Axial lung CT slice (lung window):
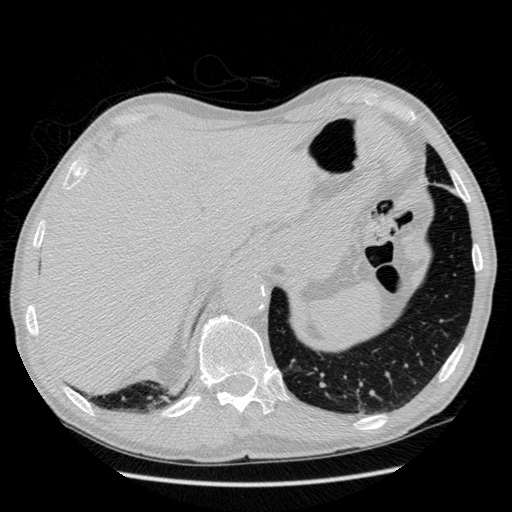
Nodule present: no